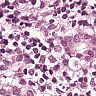
Metastatic tissue present: yes